Question: I have a table Menu and the data is like the attached screen shot
<URL>
and I want output like below image,

Means all the null values or integer ==0 should be hidden.
Right now I am showing these 5 columns only as you can see in 2nd screen shot..
I have something like this..
'''
List<Menu> lstMenus = obj.GetMenus(10);
'''
My code is
'''
var menus = new List< dynamic >();
foreach (Menu menuBE in lstMenus)
{
dynamic menu = new
{
menuBE.MenuID,
menuBE.ParentMenuID,
menuBE.LinkText,
menuBE.ScreenName,
menuBE.Parameters,
menuBE.URL
// if(menuBE.Parameters.Length>0 ){ Parameters = menuBE.Parameters,}
};
menus.Add(menu);
}
'''
and I want to put some condition like the last commented line in foreach loop. If 'menuBE.Parameters.Length>0' then this Parameters column should add be in else not.
Any idea how it can be done?
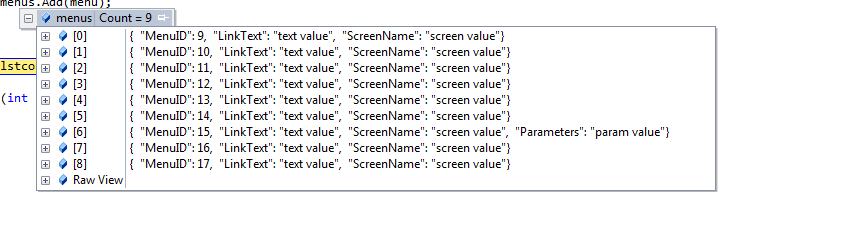
Answer: What I understood, in the opposite of James & techloverr, you want to keep records with parameter null:
'''
foreach (Menu menuBE in lstMenus){
if (menuBE.Parameters.Length > 0){
dynamic menu = new{
menuBE.MenuID,
menuBE.ParentMenuID,
menuBE.LinkText,
menuBE.ScreenName,
menuBE.Parameters,
menuBE.URL
};
}
else {
dynamic menu = new{
menuBE.MenuID,
menuBE.ParentMenuID,
menuBE.LinkText,
menuBE.ScreenName,
menuBE.URL
};
}
menus.Add(menu);
}
'''
** **
As I understand in the whole question, you want a property 'Parameters' when source data have Parameters.Lenght == 0, and that's why you are using dynamic type.
It's from "that's OK have a property 'Parameters = null'". If that's the approach, you don't need to use dynamic type. Just add items as list-item of a declarated strong-type variable or list-item of anonymous type.
With the 'dynamic' type you add properties at declaration time. So, you have to separate the different assigns as the code above.
If you want to put 'if' outside to avoid duplicate code, you use ExpandoObject:
'''
var m = new List<System.Dynamic.ExpandoObject>();
foreach (string item in new string[] { "a", "b", "c" }) {
dynamic menuItem = new System.Dynamic.ExpandoObject();
menuItem.pos1 = item;
menuItem.pos2 = (item == "b" ? item : null); // wrong
if (item == "c") { // correct
menuItem.pos3 = "I am at third iteration";
}
m.Add(menuItem);
}
'''
See, if you put a breakpoint at 'm.Add(menuItem);' these are the results:
'''
menuItem.pos1 = "a";
menuItem.pos2 = null; // wrong: pos2 must not exists
'''
'''
menuItem.pos1 = "b";
menuItem.pos2 = "b";
'''
'''
menuItem.pos1 = "c";
menuItem.pos2 = null; // wrong: pos2 must not exists
menuItem.pos3 = "I am at third iteration"; // correct: pos3 only exists here.
'''